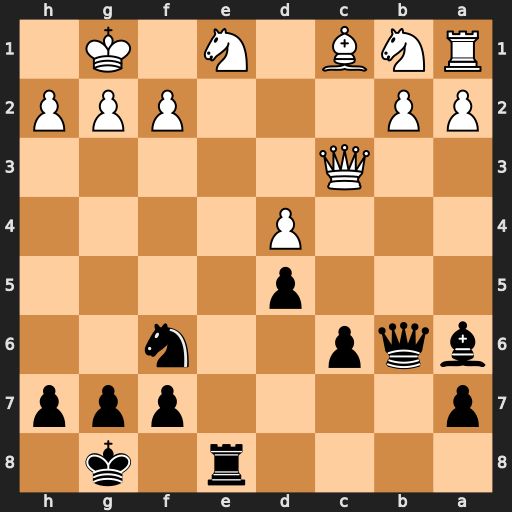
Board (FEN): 4r1k1/p4ppp/bqp2n2/3p4/3P4/2Q5/PP3PPP/RNB1N1K1
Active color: b
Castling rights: -
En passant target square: -
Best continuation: Qb5 Nd3 Qxd3